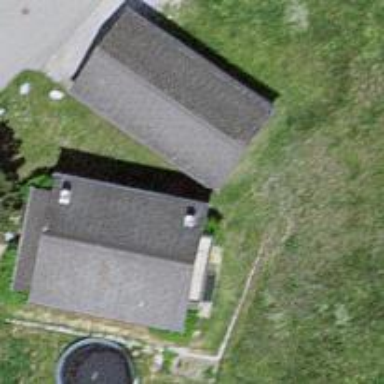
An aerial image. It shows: Simple house.